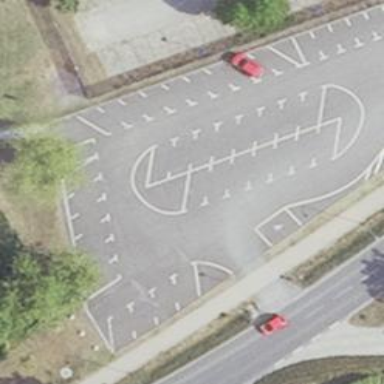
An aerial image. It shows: Road serving as parking aisle.